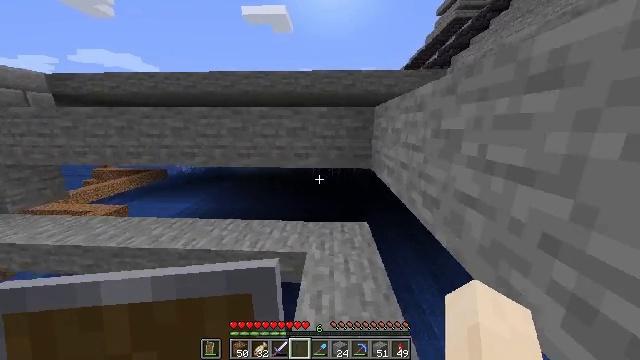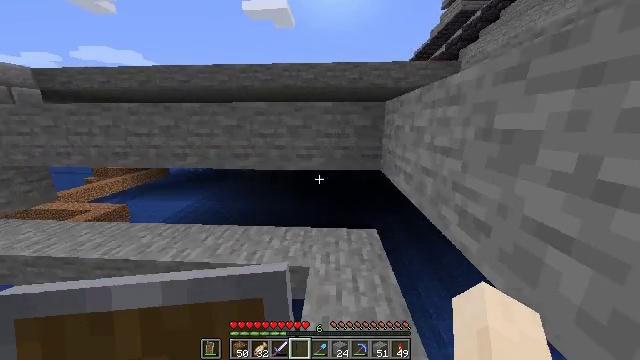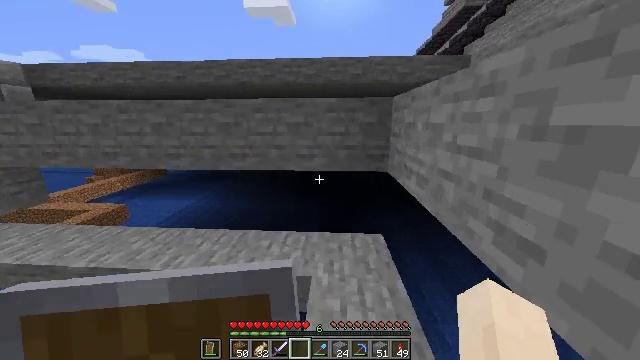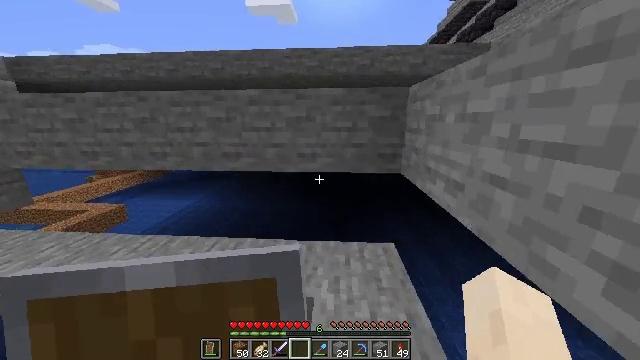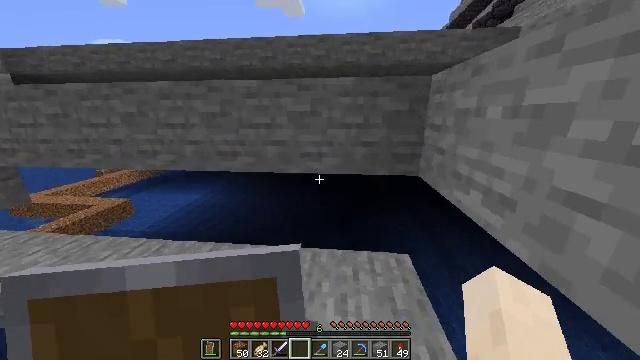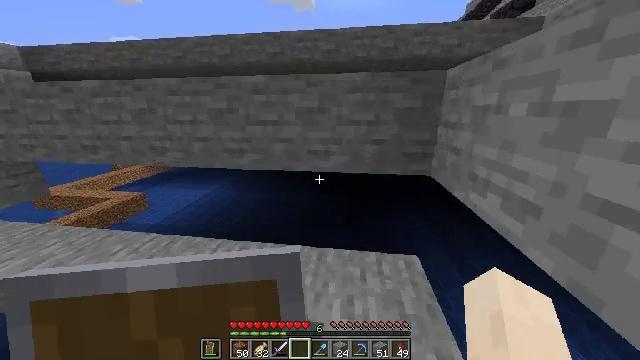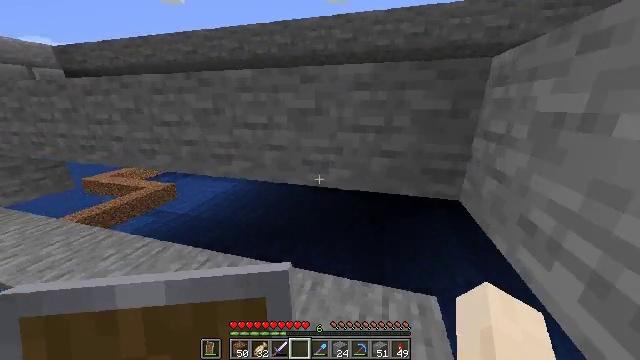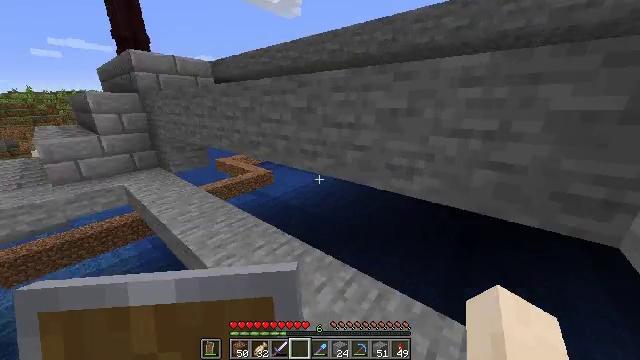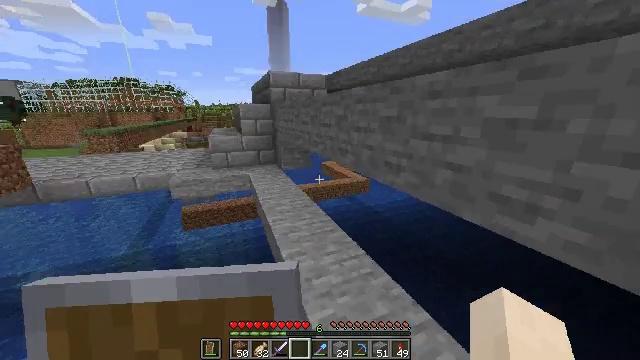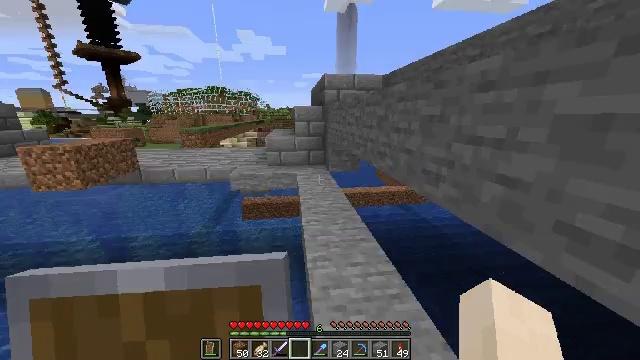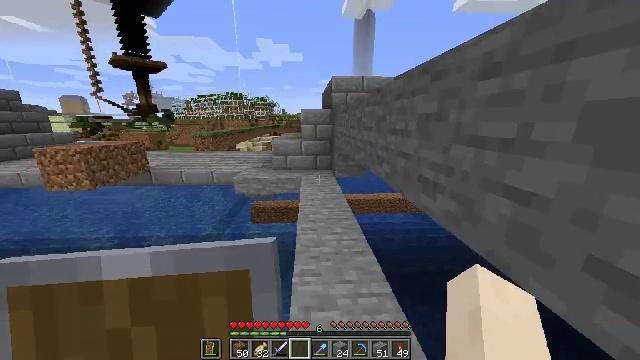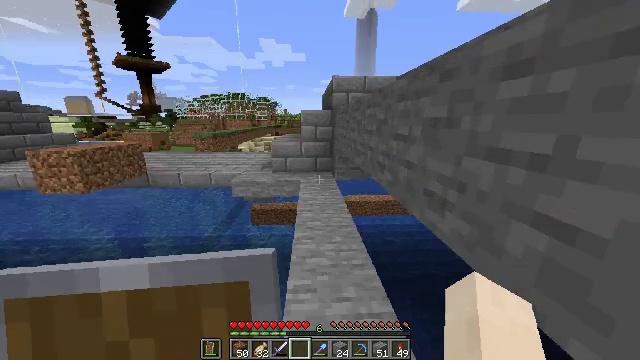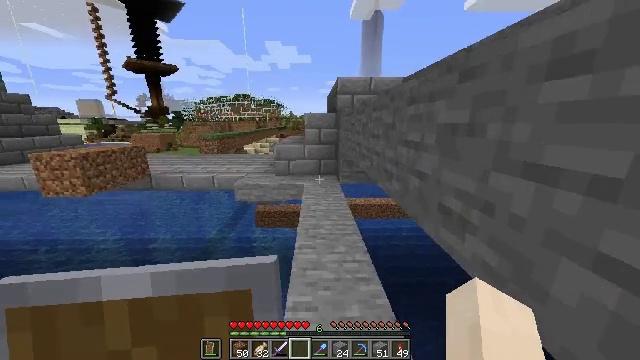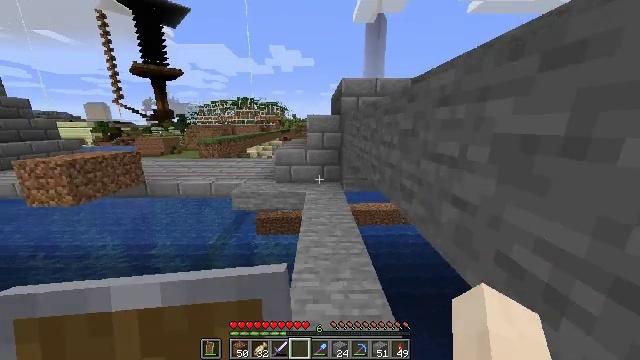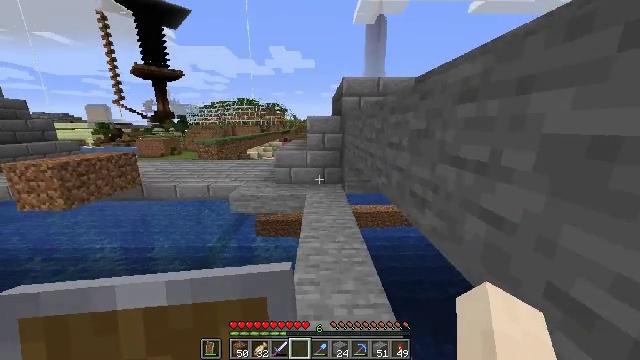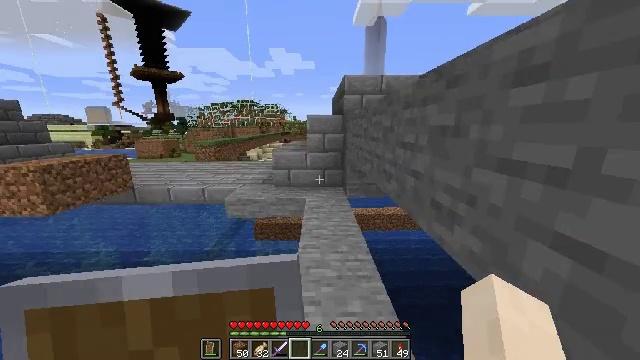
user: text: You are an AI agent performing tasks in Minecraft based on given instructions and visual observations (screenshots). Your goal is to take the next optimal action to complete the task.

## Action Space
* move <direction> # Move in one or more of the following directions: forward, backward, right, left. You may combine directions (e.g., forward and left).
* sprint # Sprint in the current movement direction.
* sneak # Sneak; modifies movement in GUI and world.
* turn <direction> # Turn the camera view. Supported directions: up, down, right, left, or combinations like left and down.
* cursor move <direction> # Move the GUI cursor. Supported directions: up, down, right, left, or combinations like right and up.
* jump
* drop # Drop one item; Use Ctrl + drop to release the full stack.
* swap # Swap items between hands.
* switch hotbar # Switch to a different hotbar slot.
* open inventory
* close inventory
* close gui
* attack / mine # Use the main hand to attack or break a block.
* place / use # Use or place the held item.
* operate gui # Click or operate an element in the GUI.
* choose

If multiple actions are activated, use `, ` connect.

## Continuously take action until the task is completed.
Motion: motion action
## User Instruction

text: Use the crafting table to make a stone slab.
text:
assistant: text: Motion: move forward
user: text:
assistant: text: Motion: move forward
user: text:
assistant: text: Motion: move forward
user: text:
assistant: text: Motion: move forward, turn left and down
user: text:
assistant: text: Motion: move forward and move right, turn left
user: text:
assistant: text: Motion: move forward and move right, turn left and down
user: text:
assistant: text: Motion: move forward and move right, turn left
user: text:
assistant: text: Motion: move forward and move right, turn left and up
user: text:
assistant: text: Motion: move forward and move right, turn left
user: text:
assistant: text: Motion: move forward, turn left and up
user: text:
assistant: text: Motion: move forward
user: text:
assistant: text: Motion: move forward, turn left
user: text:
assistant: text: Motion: move forward
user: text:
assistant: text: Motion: move forward
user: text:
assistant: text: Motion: move forward
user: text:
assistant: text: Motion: move forward
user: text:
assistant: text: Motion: move forward
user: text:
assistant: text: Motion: move forward
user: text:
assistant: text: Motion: move forward
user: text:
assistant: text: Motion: move forward
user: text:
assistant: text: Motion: move forward
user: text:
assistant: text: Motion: move forward
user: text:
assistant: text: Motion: move forward
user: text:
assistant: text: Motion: move forward
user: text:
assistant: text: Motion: move forward
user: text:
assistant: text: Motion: move forward
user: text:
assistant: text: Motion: move forward
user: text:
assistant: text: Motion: move forward
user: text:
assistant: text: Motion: move forward
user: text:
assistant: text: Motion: move forward